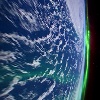
Label: cloud